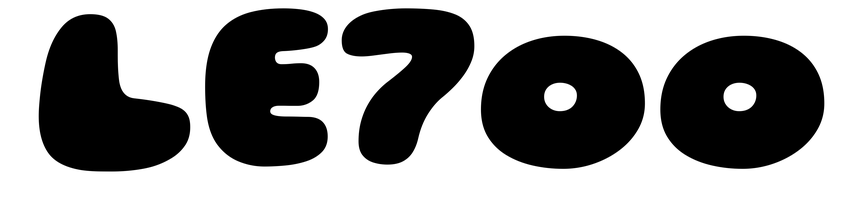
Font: Gluten_Black